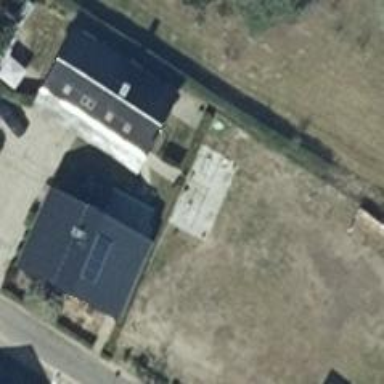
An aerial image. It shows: Black gabled roof house with the roof oriented along the structure.